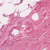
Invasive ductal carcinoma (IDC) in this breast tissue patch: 1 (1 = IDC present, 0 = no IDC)